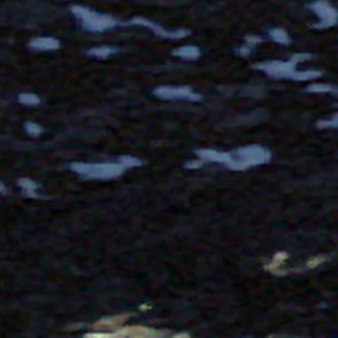
Label: other